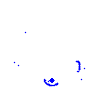
Particle: kaon